Interaction volume radius: 10 \u00c5
Interaction volume height: 25 \u00c5
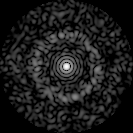
Disorder parameter: 0.8173